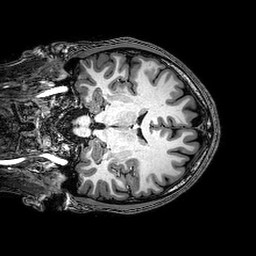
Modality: T1w
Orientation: coronal
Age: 22
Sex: male
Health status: healthy
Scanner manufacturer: philips
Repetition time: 0.008131 s
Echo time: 0.00374 s